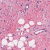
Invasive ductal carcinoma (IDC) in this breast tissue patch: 1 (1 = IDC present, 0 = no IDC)